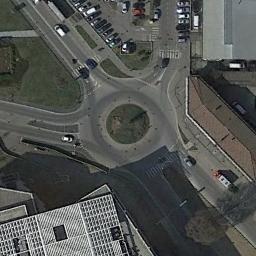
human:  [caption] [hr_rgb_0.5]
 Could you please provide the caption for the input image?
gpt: There are several vehicles driving on the road at the roundabout, There are some buildings and some trees and some lawns around the roundabout, And many cars are parked in the open space beside the roundabout .

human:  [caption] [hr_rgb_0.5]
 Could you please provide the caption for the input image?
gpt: The roundabout is on the grass next to buildings and parking lot .

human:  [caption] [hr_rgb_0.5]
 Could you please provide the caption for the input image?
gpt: There are many cars beside the roundabout .

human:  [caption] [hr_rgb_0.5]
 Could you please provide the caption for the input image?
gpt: The roundabout with four exits and entrances is surrounded by some buildings and a parking lot .

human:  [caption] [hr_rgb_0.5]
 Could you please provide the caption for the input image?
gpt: There are some buildings and a parking lot beside the roundabout .